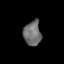
Tissue: lung
Cell type: Smooth muscle cells
Senescence score: 0.7332
Nuclear area (px): 421
Mean DAPI intensity: 110.055